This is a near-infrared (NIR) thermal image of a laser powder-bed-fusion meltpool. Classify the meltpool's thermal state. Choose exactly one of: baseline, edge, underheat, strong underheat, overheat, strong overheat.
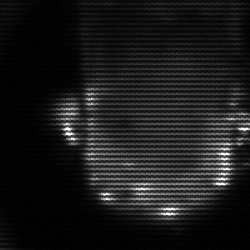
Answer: baseline